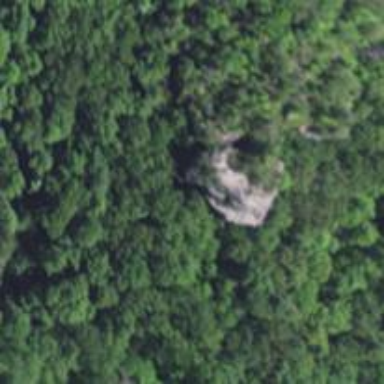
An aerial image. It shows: Natural cliff.